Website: walmart
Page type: payment
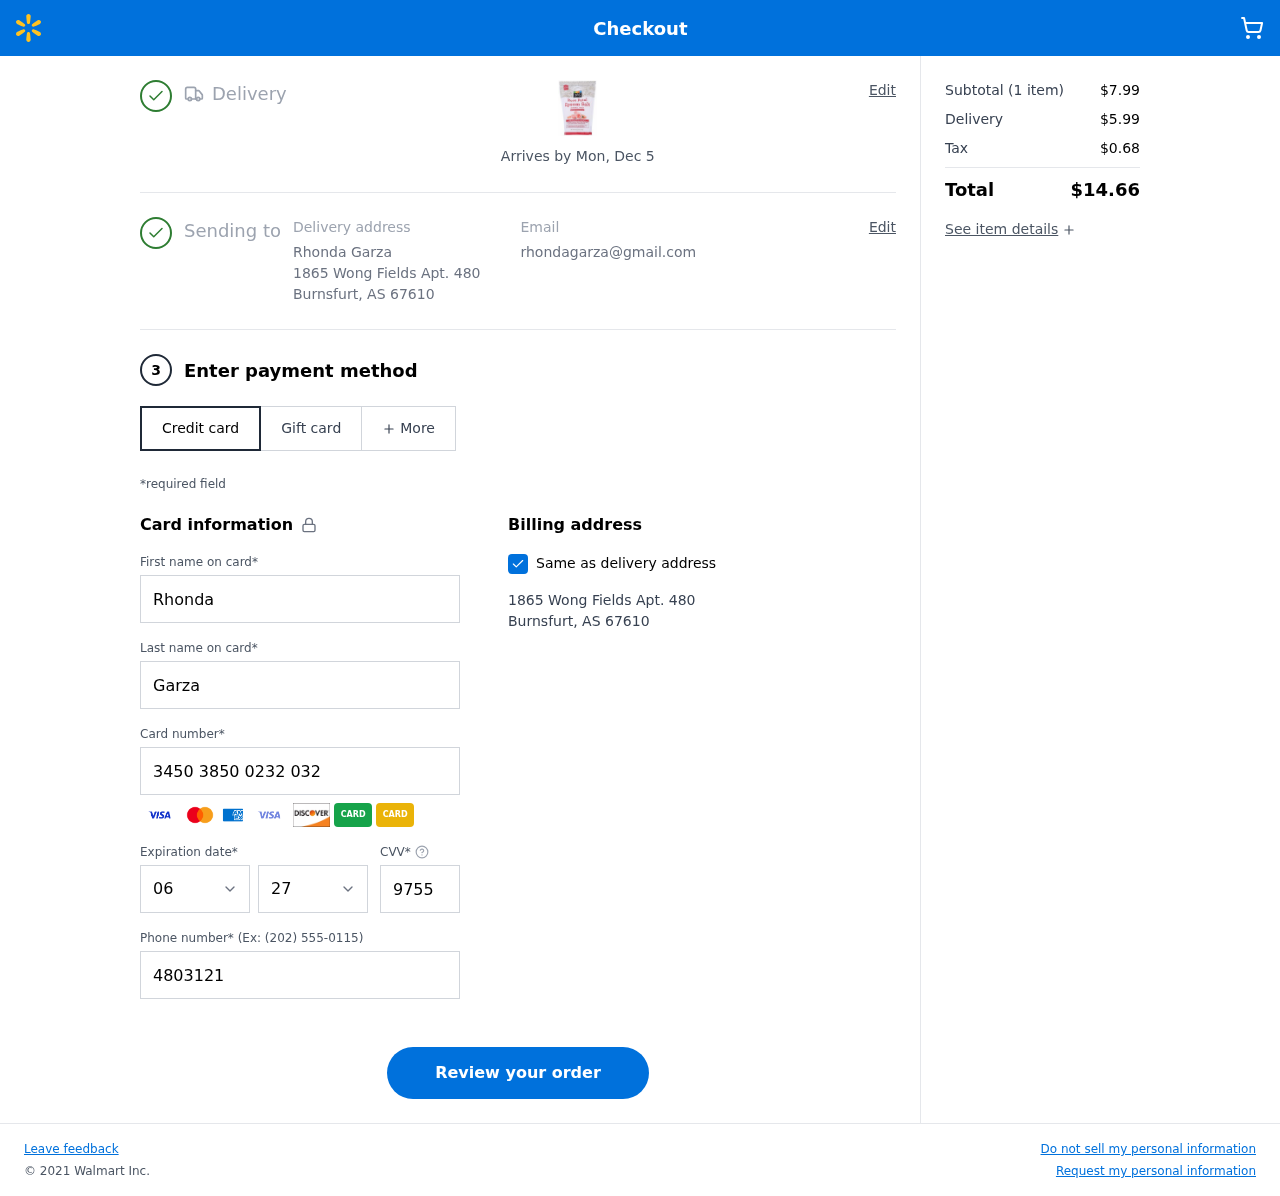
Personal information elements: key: PII_CARD_CVV
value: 9755
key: PII_CARD_EXPIRY_MONTH
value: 06
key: PII_CARD_EXPIRY_YEAR
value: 27
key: PII_CARD_NUMBER
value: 3450 3850 0232 032
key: PII_CITY
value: Burnsfurt
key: PII_EMAIL
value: rhondagarza@gmail.com
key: PII_FIRSTNAME
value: Rhonda
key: PII_FULLNAME
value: Rhonda Garza
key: PII_LASTNAME
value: Garza
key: PII_PHONE
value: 4803121893
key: PII_POSTCODE
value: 67610
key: PII_STATE_ABBR
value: AS
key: PII_STREET
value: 1865 Wong Fields Apt. 480
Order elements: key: ORDER_DELIVERY_DATE
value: Arrives by Mon, Dec 5
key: ORDER_NUM_ITEMS
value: (1 item)
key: ORDER_SUBTOTAL
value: $7.99
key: ORDER_SHIPPING_COST
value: $5.99
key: ORDER_TAX
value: $0.68
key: ORDER_TOTAL
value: $14.66